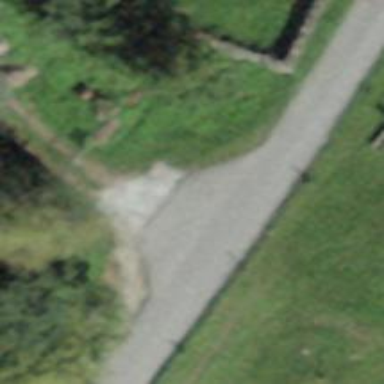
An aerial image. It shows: Passing place on the road.